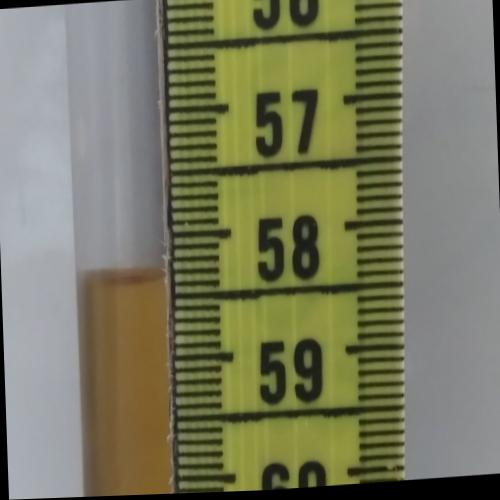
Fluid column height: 58.3 cm